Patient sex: M
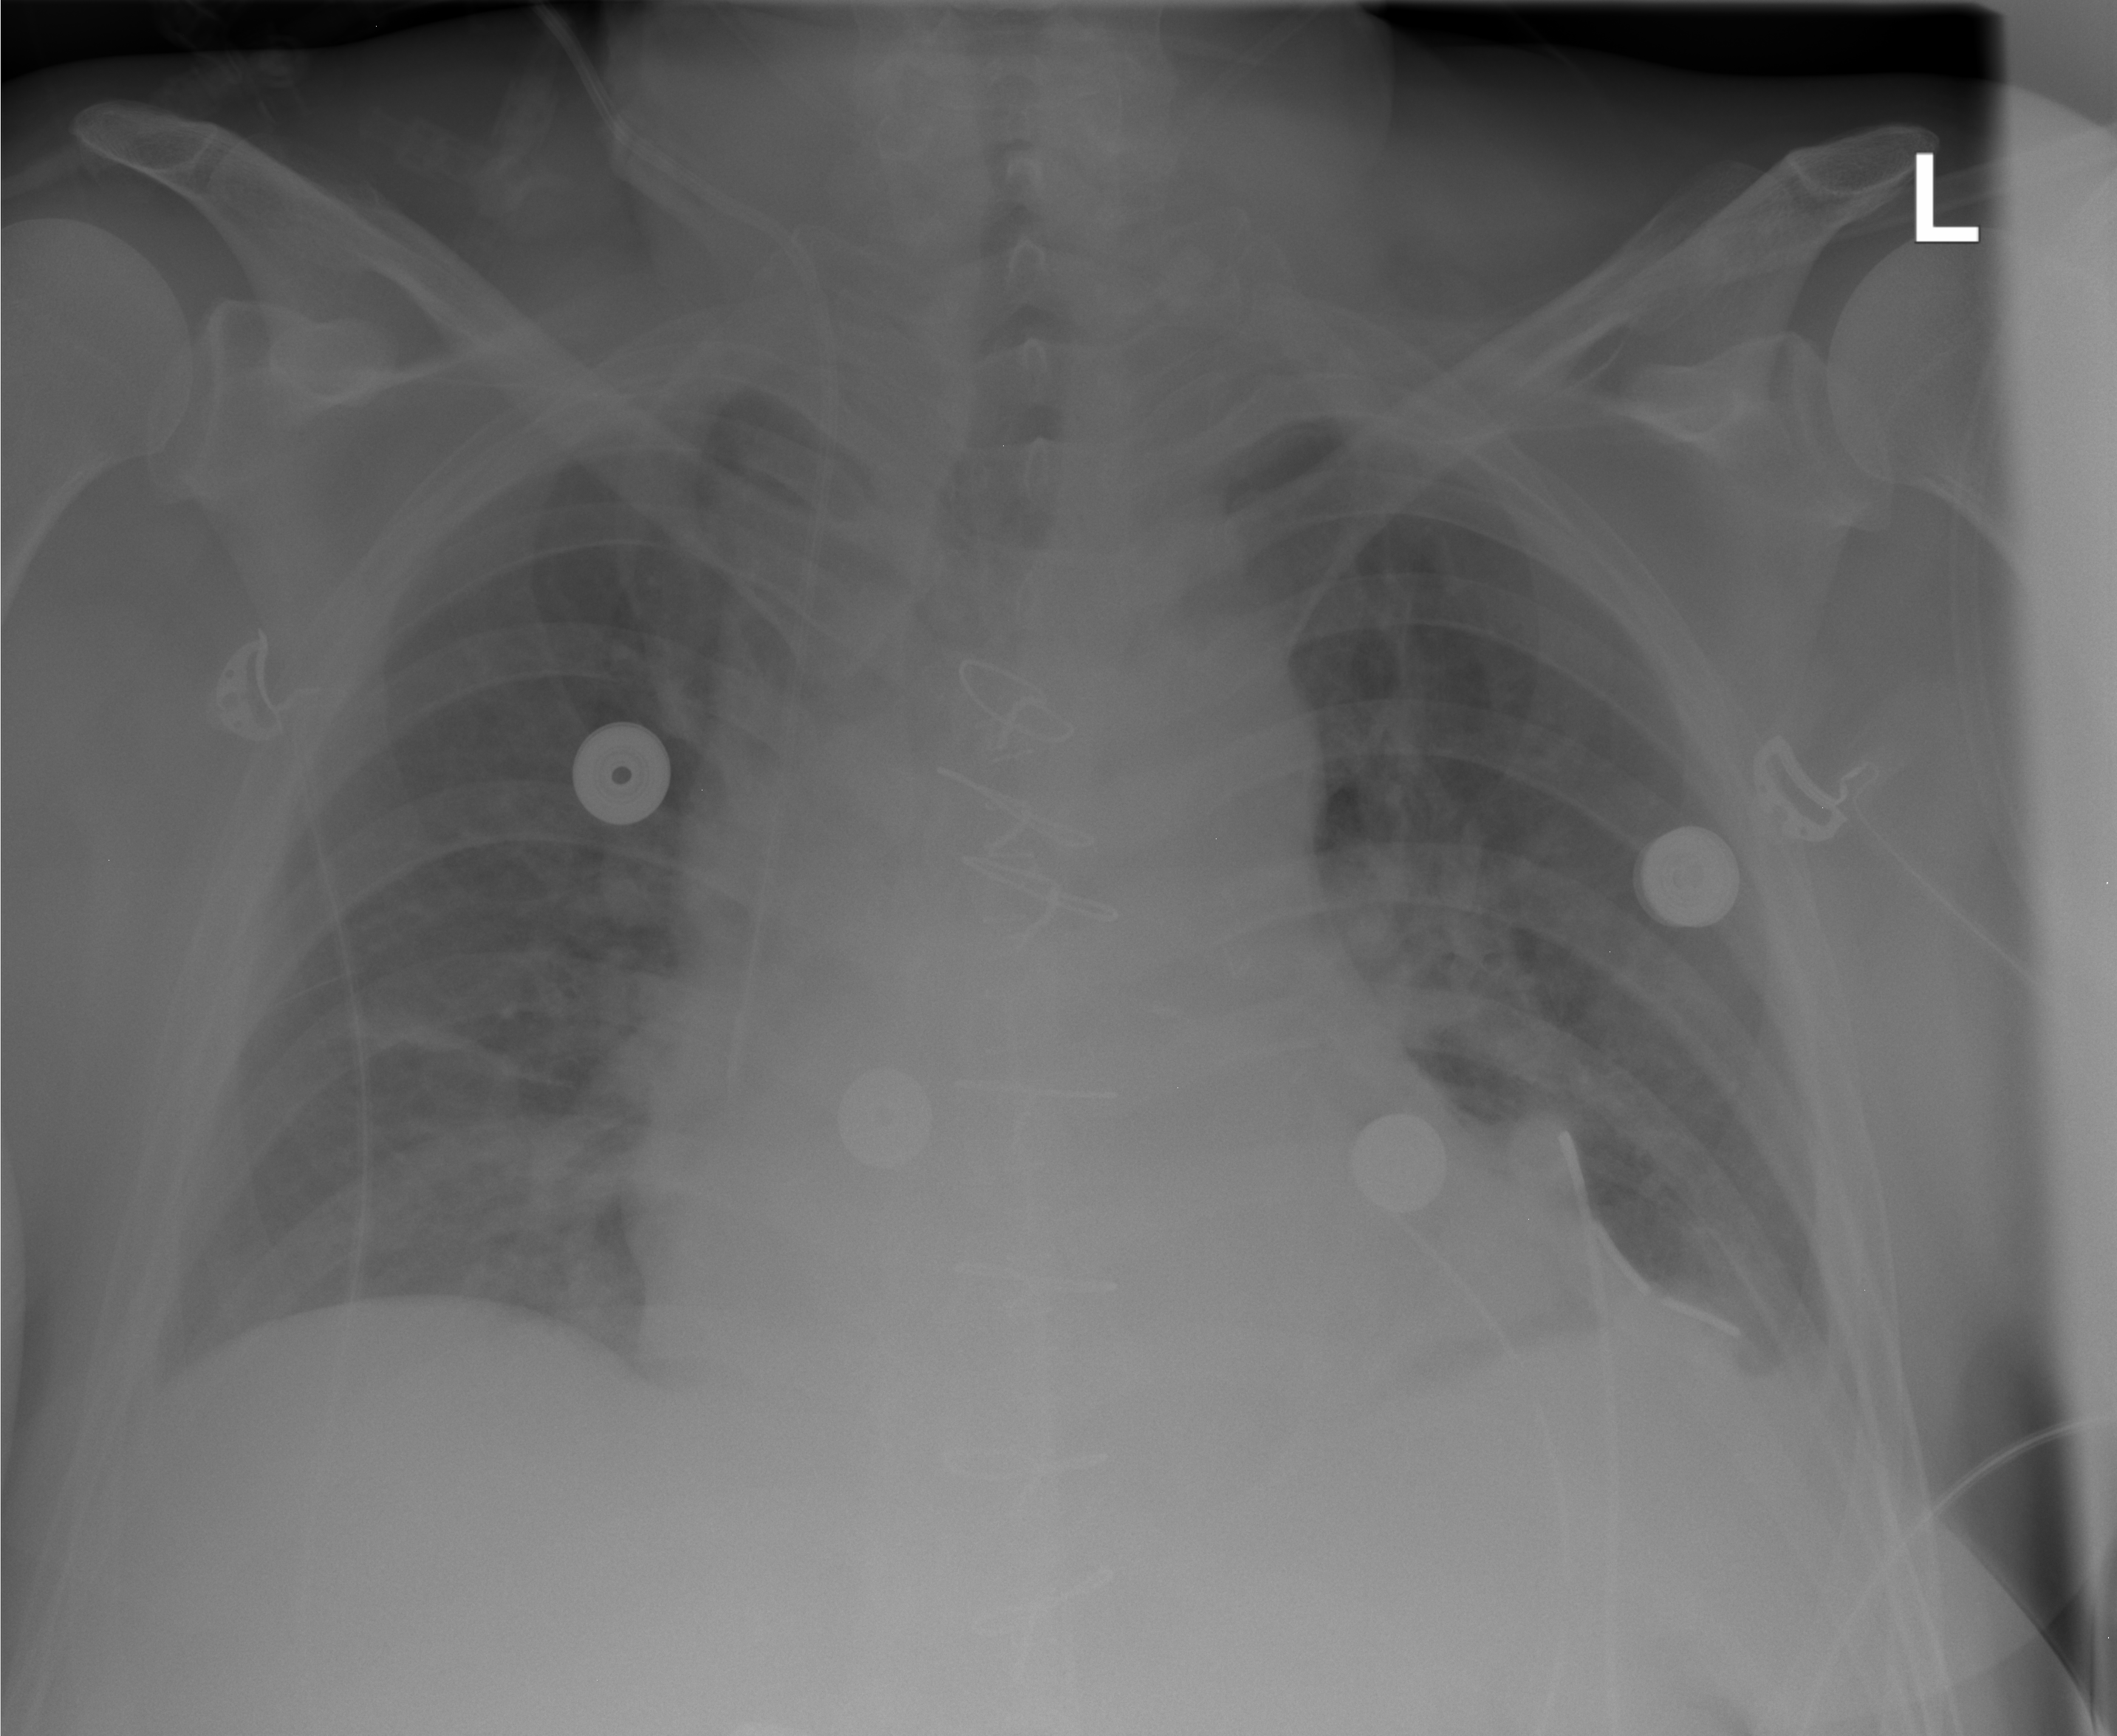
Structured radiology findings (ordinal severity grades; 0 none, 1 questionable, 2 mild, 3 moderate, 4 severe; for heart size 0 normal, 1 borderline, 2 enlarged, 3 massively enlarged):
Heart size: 2
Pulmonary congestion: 2
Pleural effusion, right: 1
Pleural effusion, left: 1
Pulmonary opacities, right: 2
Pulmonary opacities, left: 1
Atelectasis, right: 2
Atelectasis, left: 2